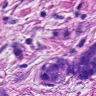
Metastatic tissue present: yes